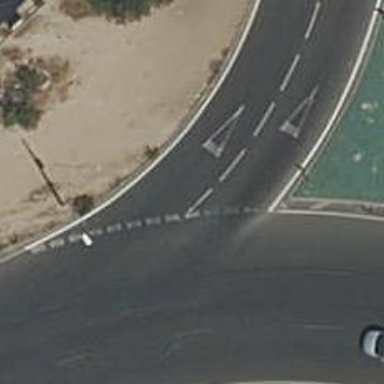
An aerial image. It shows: Road with "give way" sign.